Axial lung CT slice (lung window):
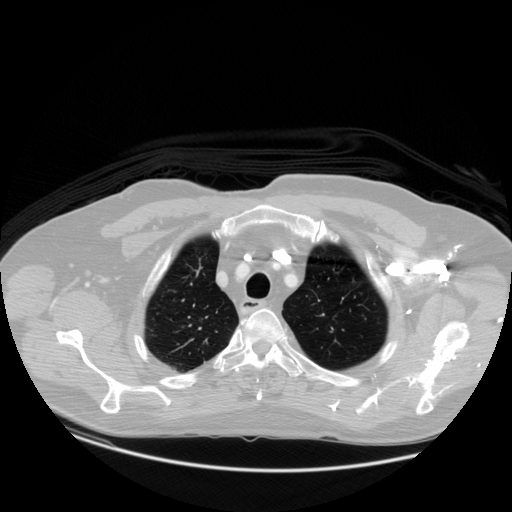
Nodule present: no